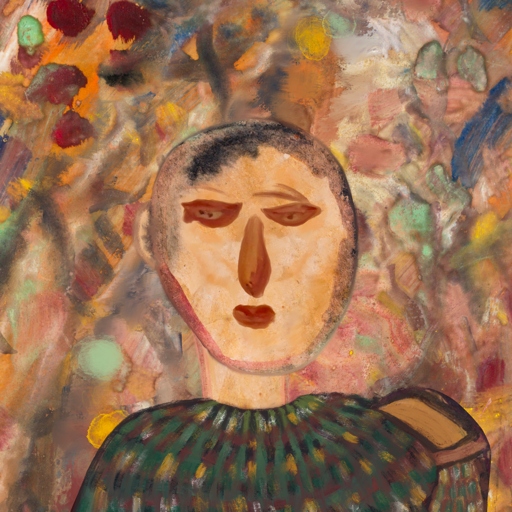
Background: Mother_And_Son_Mother, Head And Neck Front: Childish, Face Front: Pious_Lady, Bust: After_Raid, Hair Front: Blank, Head Accessory: Blank, Second Necklace: Blank, Necklace: Blank, Baby: Blank